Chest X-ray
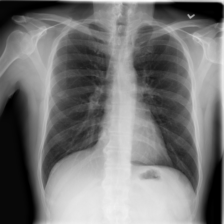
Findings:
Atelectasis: negative
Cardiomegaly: negative
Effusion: negative
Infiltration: positive
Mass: negative
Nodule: negative
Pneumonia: negative
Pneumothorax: negative
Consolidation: negative
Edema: negative
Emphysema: negative
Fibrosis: negative
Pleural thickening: negative
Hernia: negative